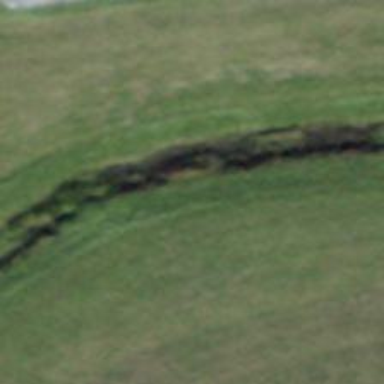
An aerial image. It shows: Ditch in the surroundings.